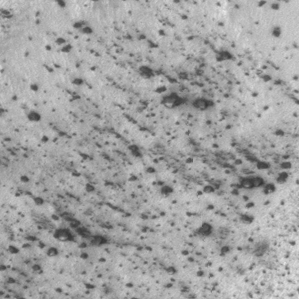
Label: frost